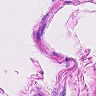
Metastatic tissue present: no